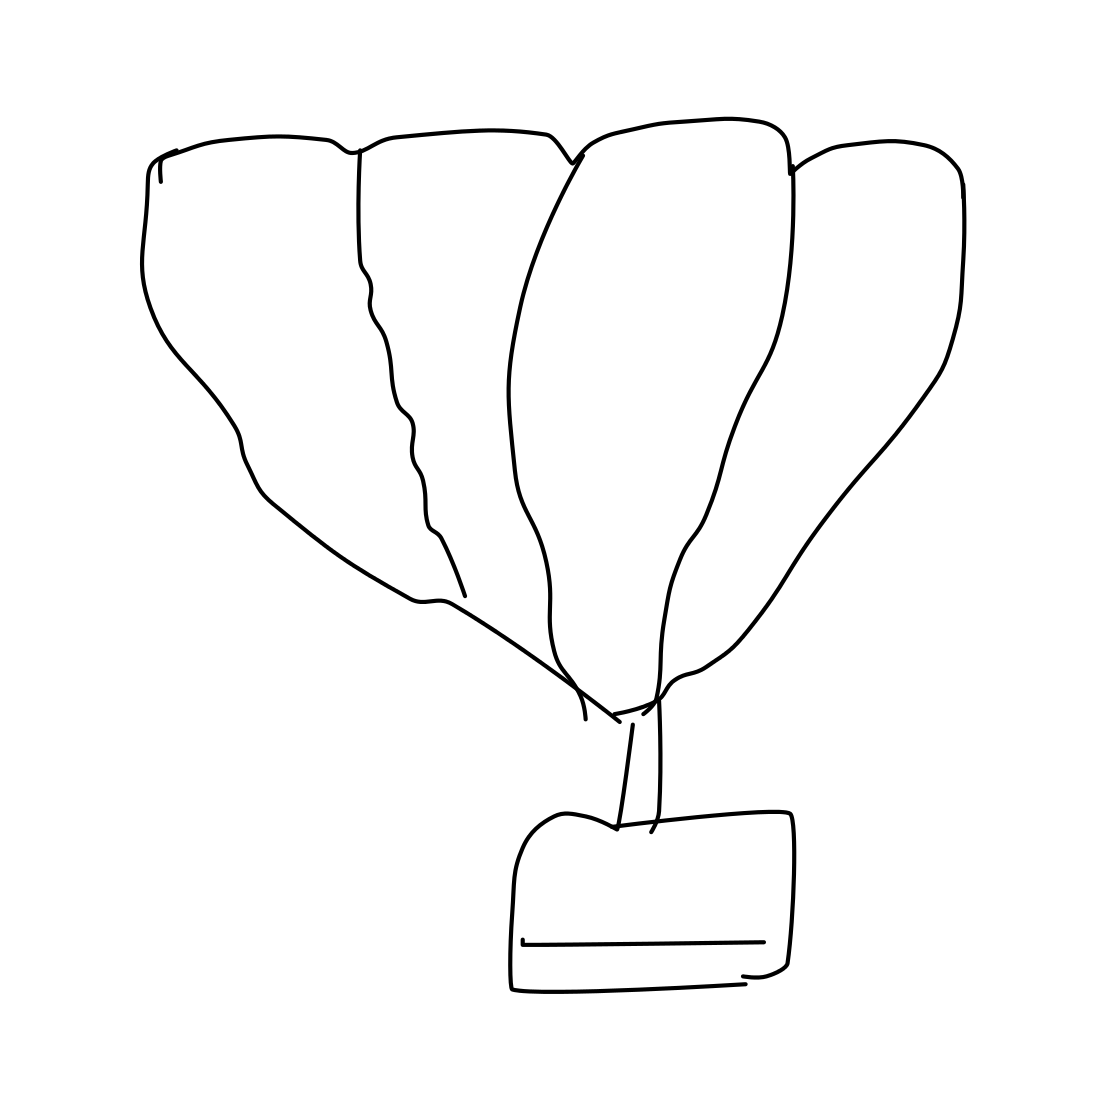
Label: hot air balloon